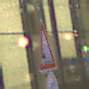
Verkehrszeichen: SplittSchotter
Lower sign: Geschwindigkeit60
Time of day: Night
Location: Outdoor (Urban)
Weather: PartlyCloudy
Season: NotSpecified
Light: Artificial